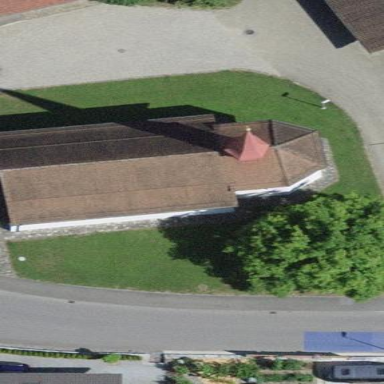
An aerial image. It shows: Chapel that serves as place of worship.